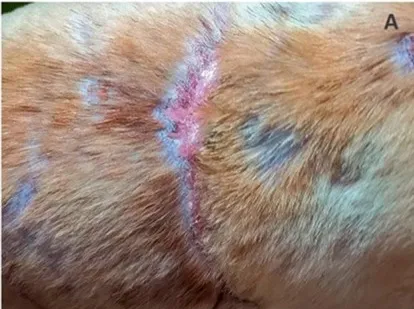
Canine wounds 1 month after 3D-matrix application:. Back.
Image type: medical_photograph (skin_photograph)